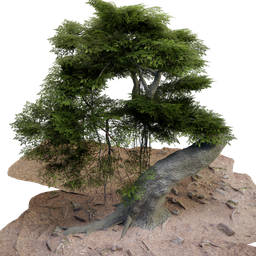
Label: nature